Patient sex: F
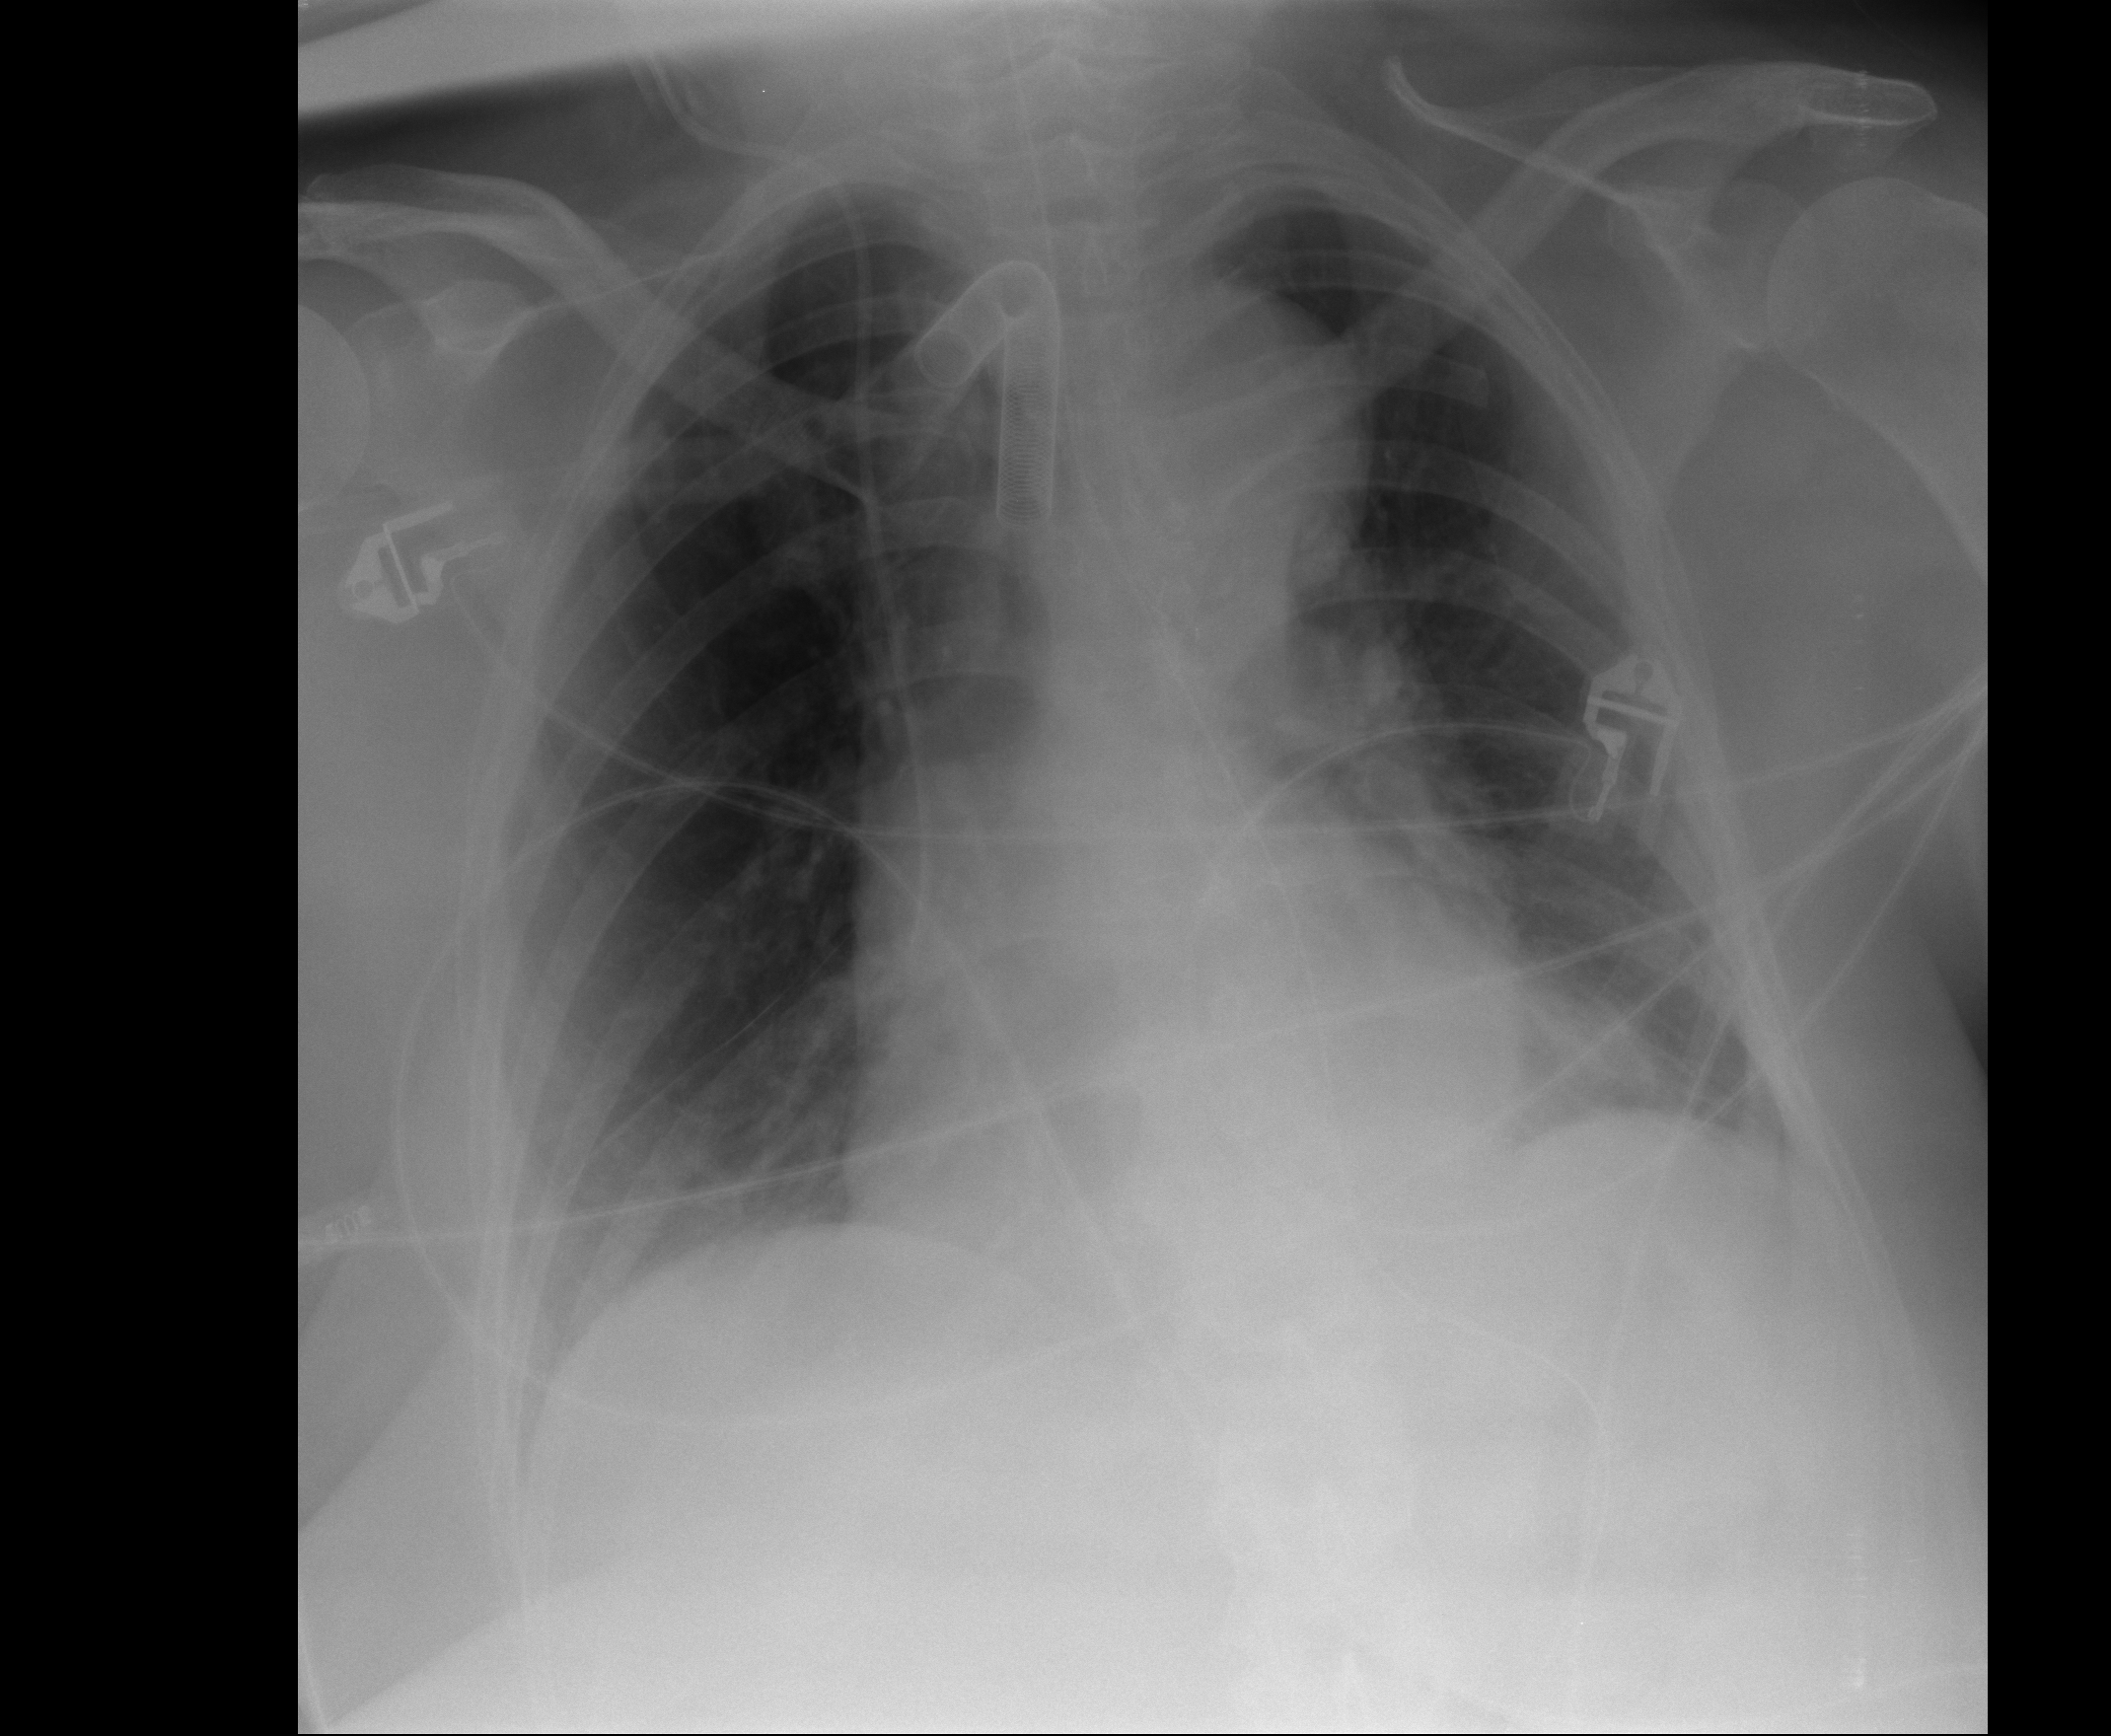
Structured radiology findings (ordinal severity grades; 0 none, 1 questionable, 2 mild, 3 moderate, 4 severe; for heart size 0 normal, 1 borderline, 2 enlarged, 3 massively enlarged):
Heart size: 1
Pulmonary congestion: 0
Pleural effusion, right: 0
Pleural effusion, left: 0
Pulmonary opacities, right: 0
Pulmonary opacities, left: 0
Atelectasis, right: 2
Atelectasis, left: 2